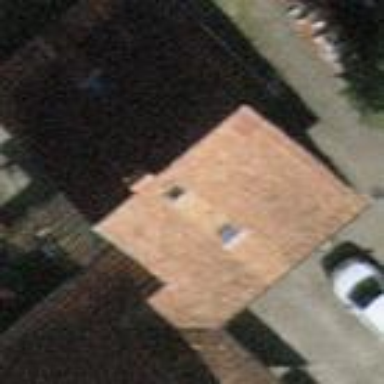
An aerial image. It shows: Building with pitched roof.